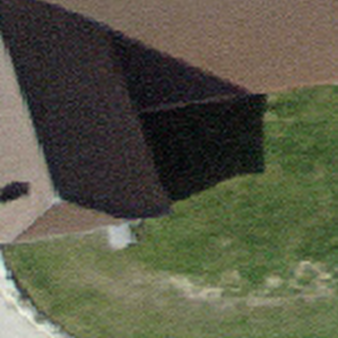
Label: other